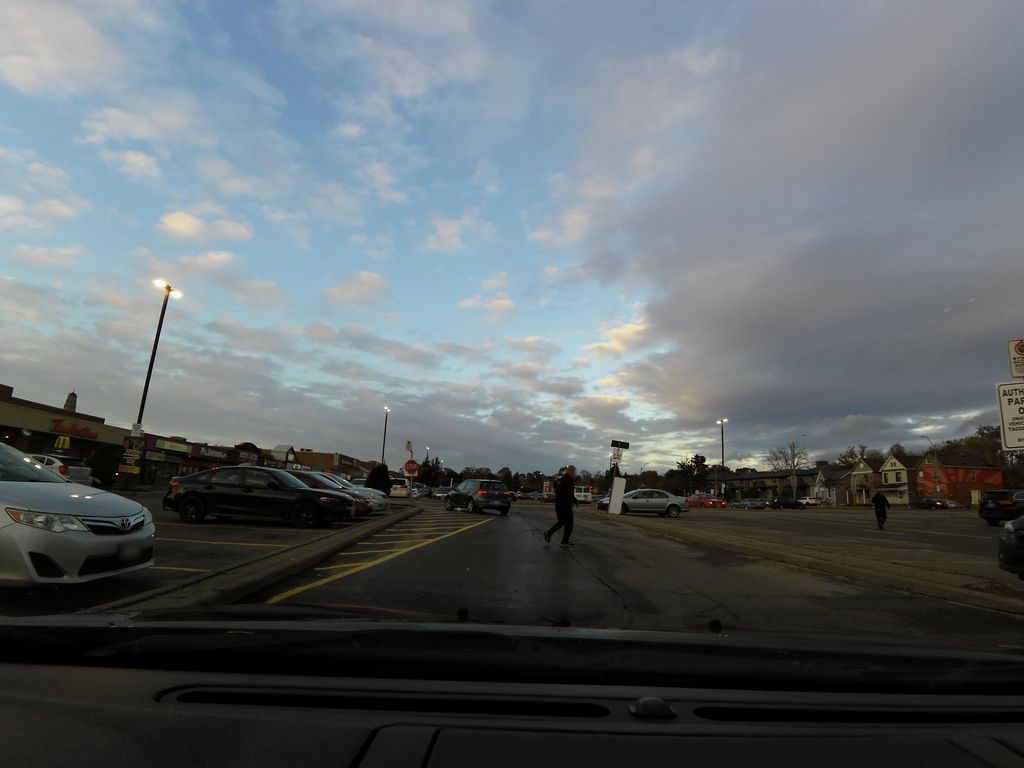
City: hamilton